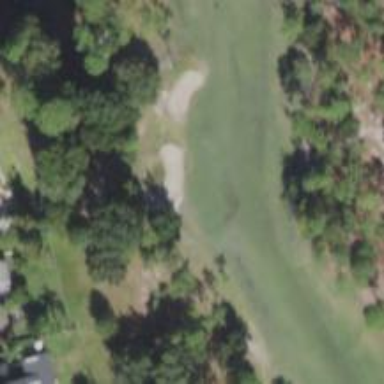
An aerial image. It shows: Golf hole.